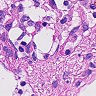
Metastatic tissue present: no